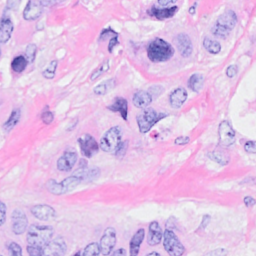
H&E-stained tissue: Breast